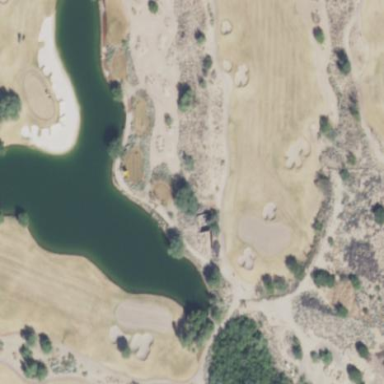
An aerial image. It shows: Pond serving as water hazard on golf course. It is natural feature of the landscape.